Question: I am using this code for touch event but its not working
'''
-(void)barPlot:(CPTBarPlot *)plot barWasSelectedAtRecordIndex:(NSUInteger)index
'''
how can i add touch event in core plot or i want to show bar graph values on top of each bar.

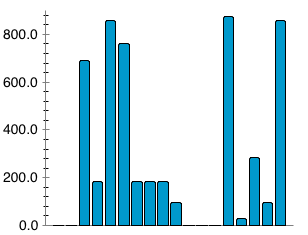
Answer: As per <URL>, for touch event the delegate method which you are using should work. Check if the mistake is something related to setting the delegate or so. Check the 'CPTestApp' application for an example.
For the second question, as <URL>, in order to show the bar graph values on top of bar you can add simple labels by setting the 'barLabelTextStyle'. You can also look at the following bar plot datasource method:
'''
-(CPTextLayer *)barLabelForBarPlot:(CPBarPlot *)barPlot recordIndex:
(NSUInteger)index;
'''
Again check 'CPTestApp' for an example. You can use the 'barLabelOffset' property to
set the space between the ends of the bars and the labels as mentioned there.